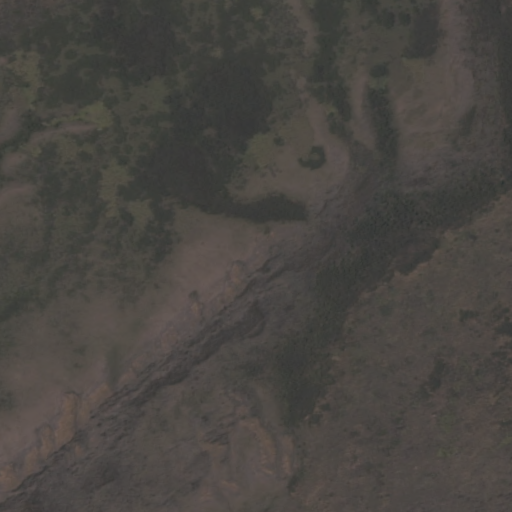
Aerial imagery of ridge(s) in Hawaii named Pu‘ukaone containing only unknown